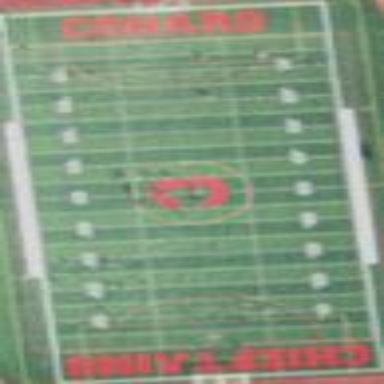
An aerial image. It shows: American football pitch with artificial turf.